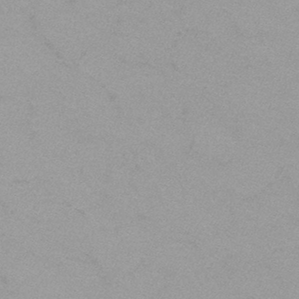
Label: frost